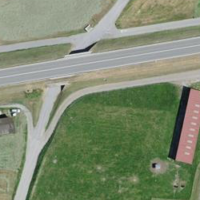
EUNIS habitat code: 24
Species observed at this site:
Corvus corone
Milvus migrans